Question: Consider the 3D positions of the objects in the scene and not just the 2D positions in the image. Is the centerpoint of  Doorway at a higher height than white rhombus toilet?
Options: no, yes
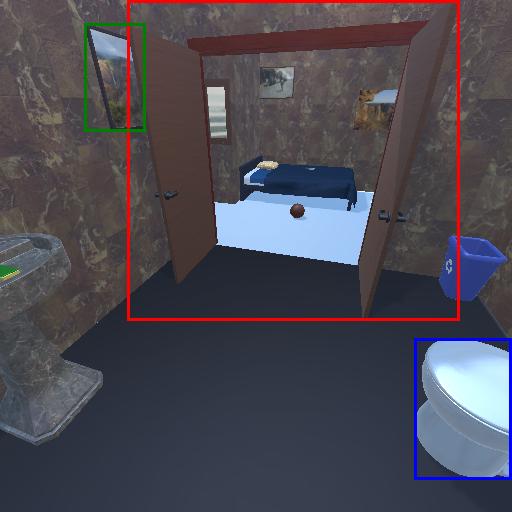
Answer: no